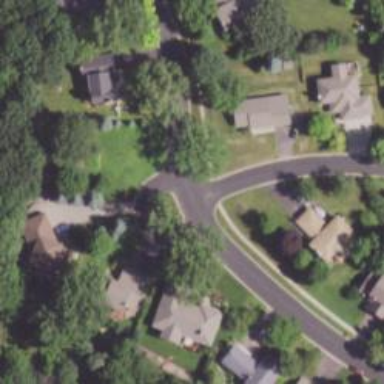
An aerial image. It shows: Turning loop on the road.